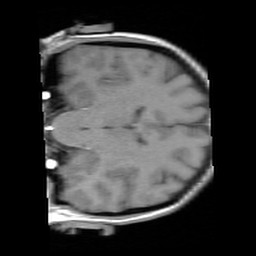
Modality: FLASH
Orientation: coronal
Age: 27
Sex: female
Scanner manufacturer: siemens
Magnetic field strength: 3 T
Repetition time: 0.245 s
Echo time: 0.0026 s